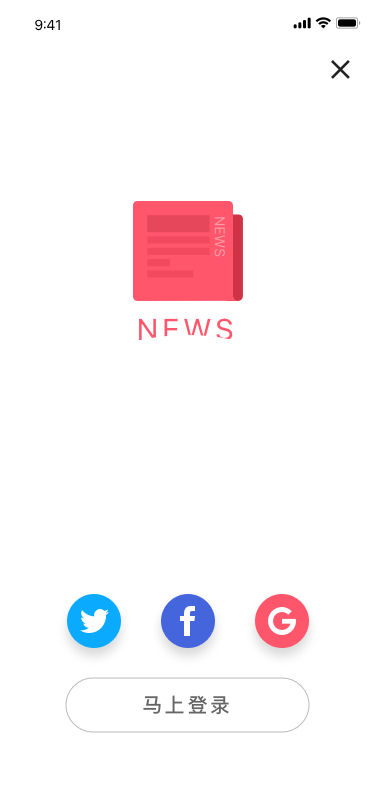
Text in this UI design:
马上登录
NEWS
NEWS